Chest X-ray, PA view. Patient: 32 years old, sex F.
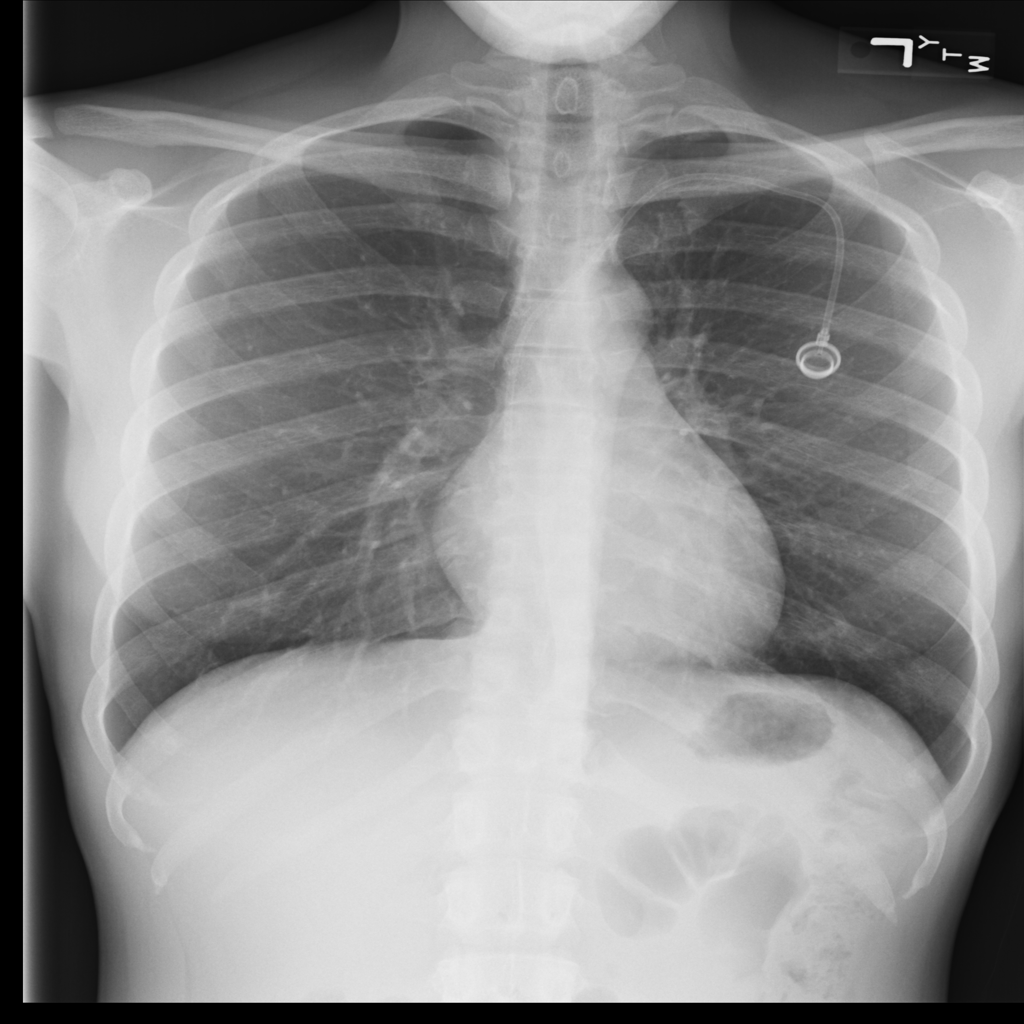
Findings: No Finding